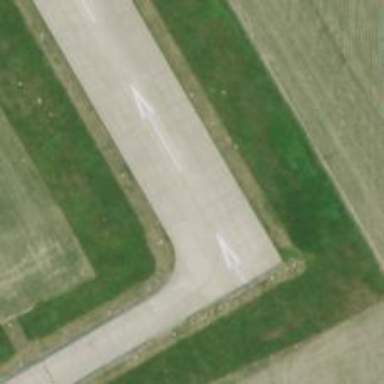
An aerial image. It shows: Runway with displaced threshold at the airport.